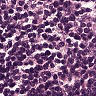
Metastatic tissue present: no